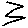
Label: zigzag